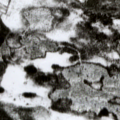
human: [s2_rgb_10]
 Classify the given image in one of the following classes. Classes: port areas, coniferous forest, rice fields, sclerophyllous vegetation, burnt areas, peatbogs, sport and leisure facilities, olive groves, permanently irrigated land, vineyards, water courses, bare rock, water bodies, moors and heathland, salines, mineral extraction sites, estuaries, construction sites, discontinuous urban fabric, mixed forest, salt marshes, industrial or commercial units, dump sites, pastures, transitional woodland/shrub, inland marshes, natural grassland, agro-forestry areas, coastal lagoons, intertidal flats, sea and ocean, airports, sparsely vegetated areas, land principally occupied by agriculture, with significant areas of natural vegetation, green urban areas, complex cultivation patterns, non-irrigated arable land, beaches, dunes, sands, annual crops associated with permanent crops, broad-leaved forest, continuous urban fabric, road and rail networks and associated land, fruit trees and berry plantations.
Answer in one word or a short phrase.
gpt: coniferous forest, mixed forest, transitional woodland/shrub, peatbogs